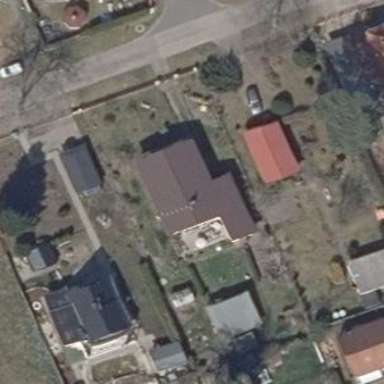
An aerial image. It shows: Gabled roofed house.